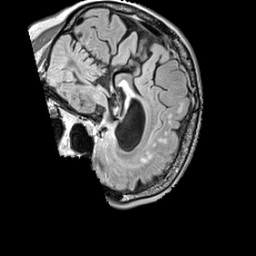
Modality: FLAIR
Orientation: sagittal
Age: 79
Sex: female
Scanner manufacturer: siemens
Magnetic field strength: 3 T
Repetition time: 5 s
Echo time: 0.387 s